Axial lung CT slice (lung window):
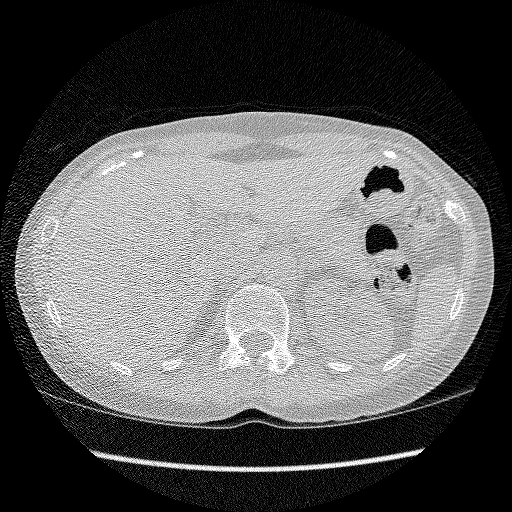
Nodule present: no